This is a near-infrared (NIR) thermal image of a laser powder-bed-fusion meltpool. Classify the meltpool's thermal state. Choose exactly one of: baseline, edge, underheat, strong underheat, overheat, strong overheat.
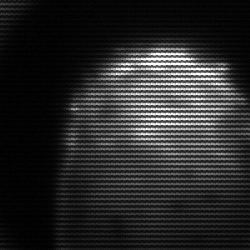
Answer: edge